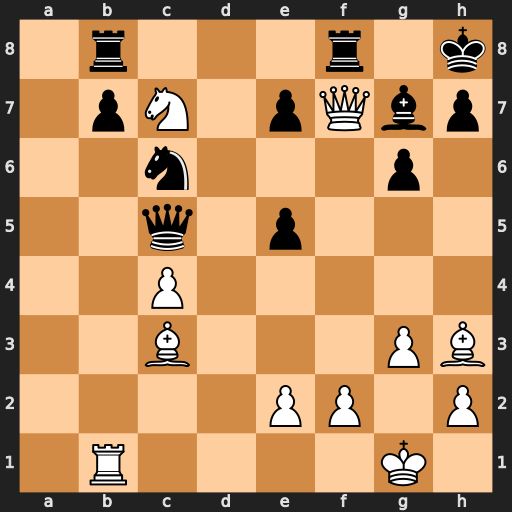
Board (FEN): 1r3r1k/1pN1pQbp/2n3p1/2q1p3/2P5/2B3PB/4PP1P/1R4K1
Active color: w
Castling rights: -
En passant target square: -
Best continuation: Qxg7+ Kxg7 Ne6+ Kf7 Nxc5